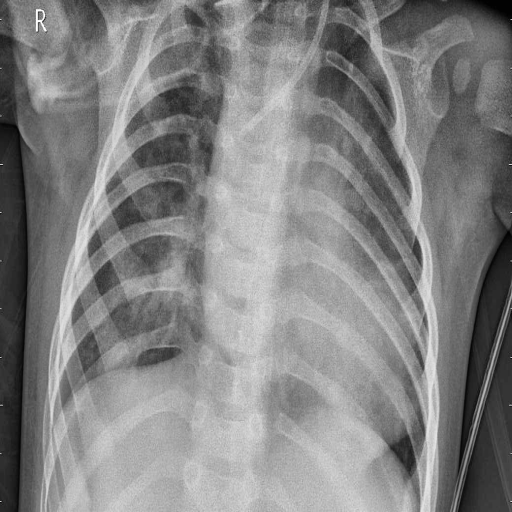
Finding: PNEUMONIA